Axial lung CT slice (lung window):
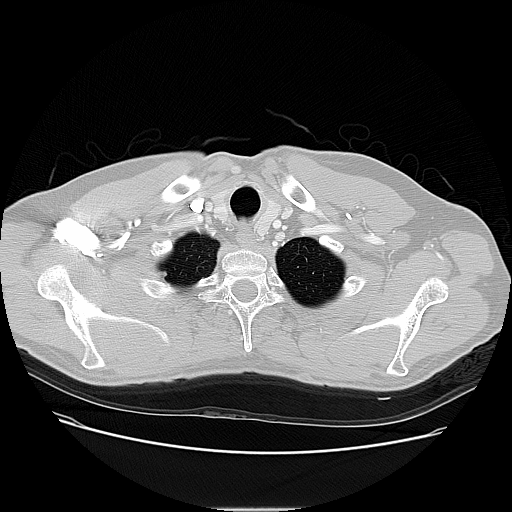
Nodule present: no